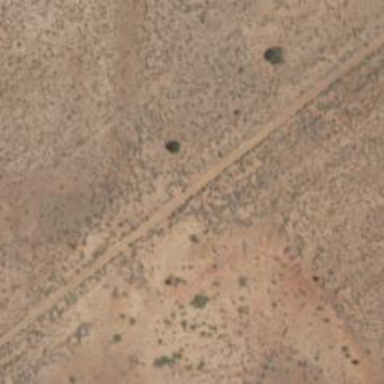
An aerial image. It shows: Abandoned road.